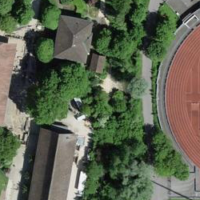
EUNIS habitat code: 53
Species observed at this site:
Stachys recta
Motacilla cinerea
Martes foina
Alcedo atthis
Heracleum sphondylium
Clematis vitalba
Orobanche minor
Saxifraga stolonifera
Jacobaea vulgaris
Prunus spinosa
Centaurium erythraea
Cornus sanguinea